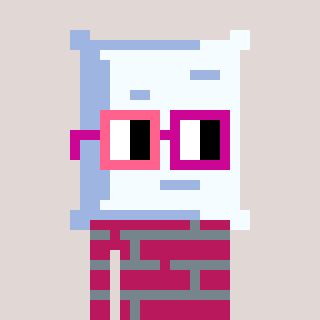
a pixel art character with square pink and red glasses, a pillow-shaped head and a darkpink-colored body on a warm background